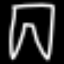
Label: pants